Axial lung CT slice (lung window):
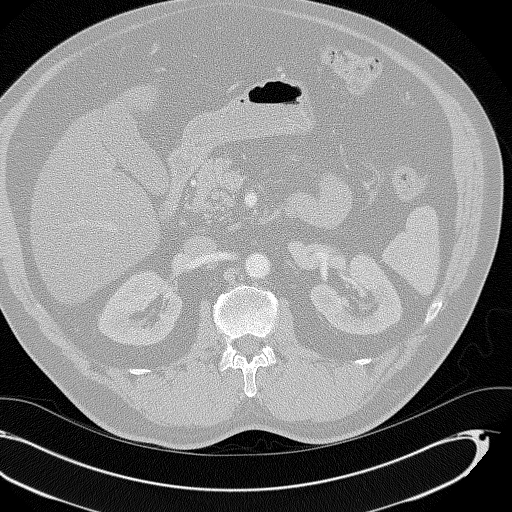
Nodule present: no